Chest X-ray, PA view. Patient: 32 years old, sex M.
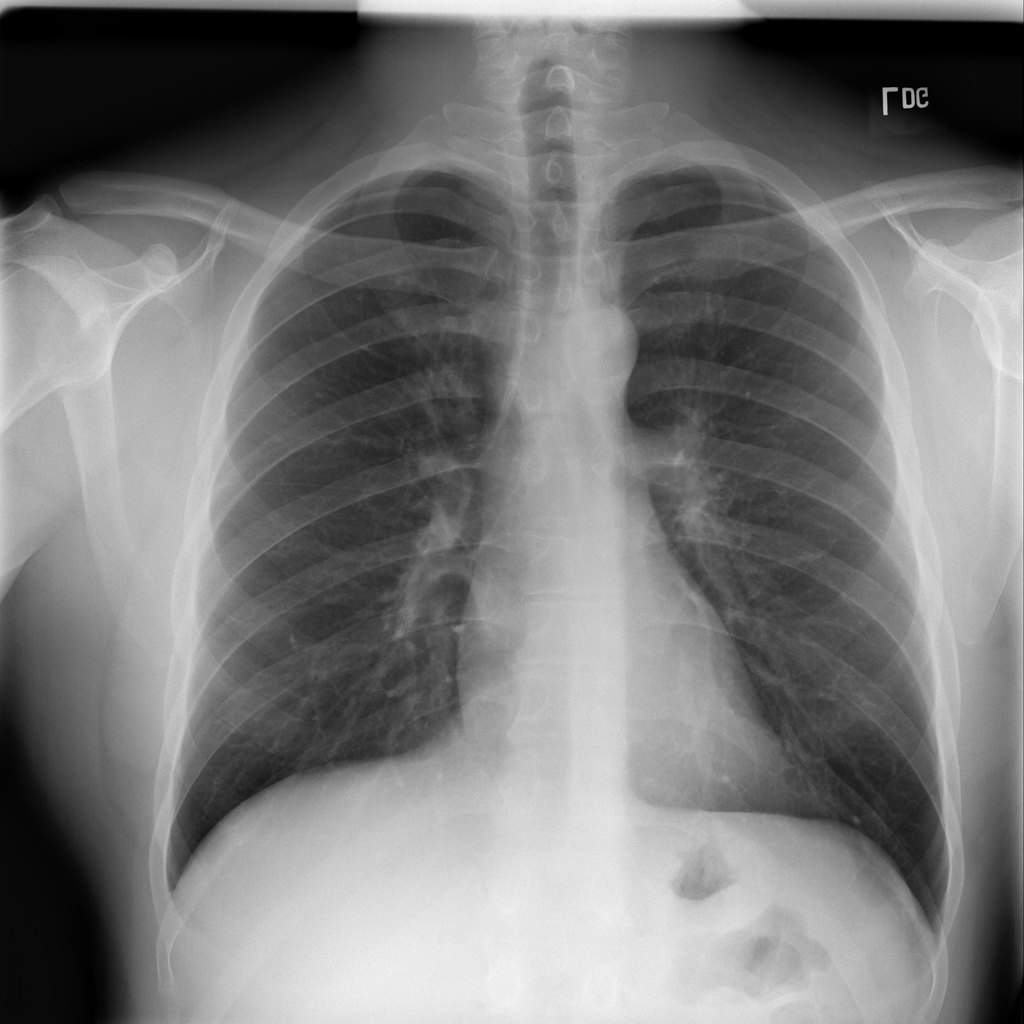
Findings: No Finding